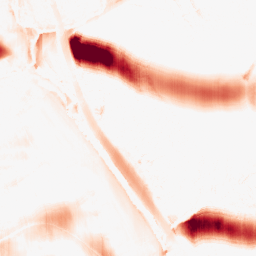
Category: morphological
Decomposition family: morphological_ellipse
Decomposition parameters: operation: opening
width: 50
height: 10
Upsampling method: regularized
Upsampling parameters: scale: 2
lambda_reg: 0.01
Upsampling scale: 2